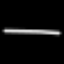
Label: line